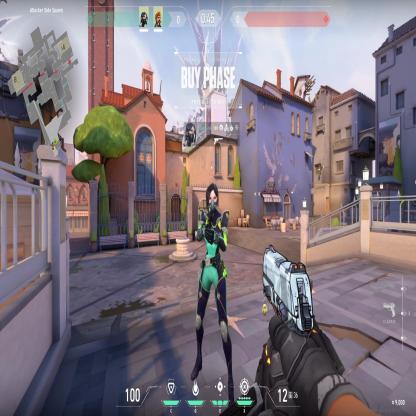
Label: teammate